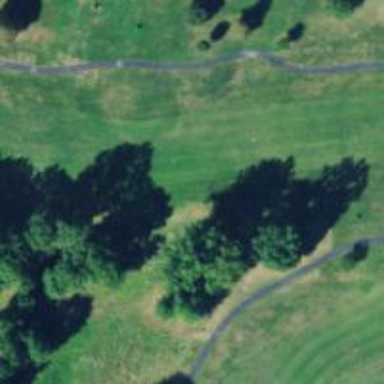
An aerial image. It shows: View of golf hole.